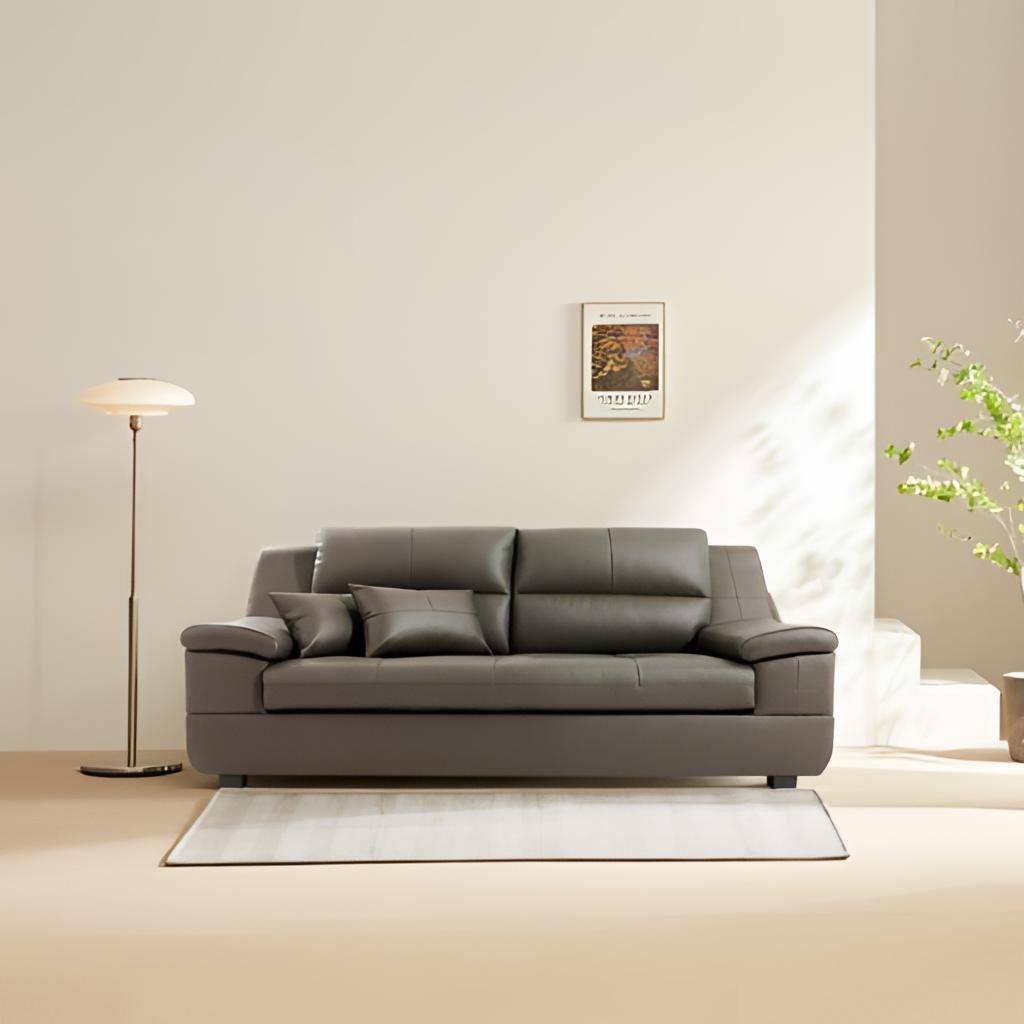
living room, gray leather sofa, paint wallpaper, with solid pattern, modern, carpet flooring